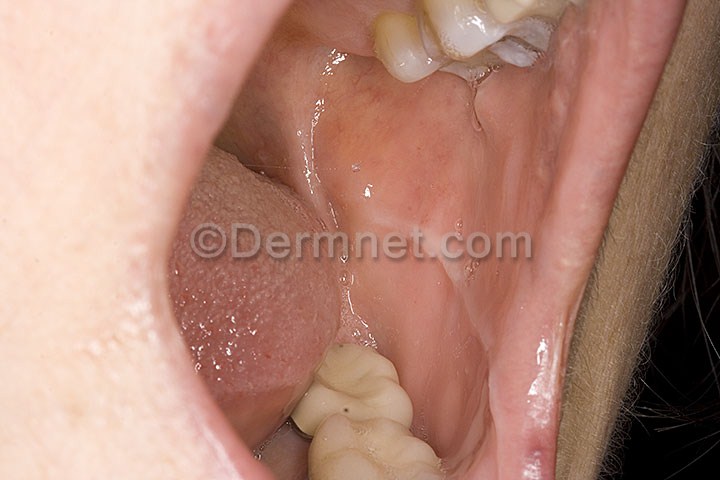
Disease: Psoriasis pictures Lichen Planus and related diseases